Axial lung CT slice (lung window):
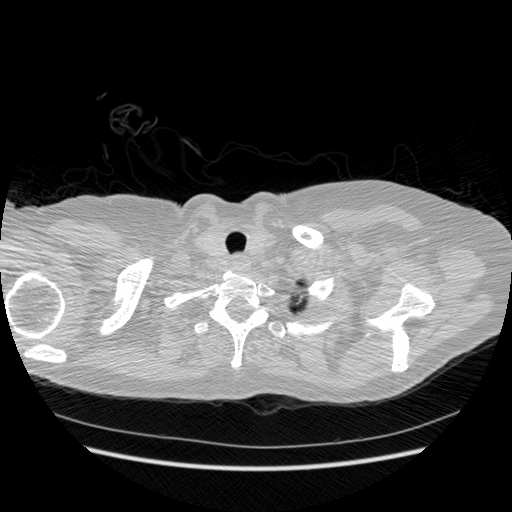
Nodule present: no